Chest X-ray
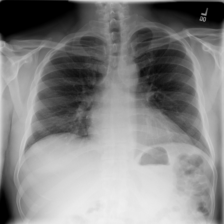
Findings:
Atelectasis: negative
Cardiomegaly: negative
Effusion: negative
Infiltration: negative
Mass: negative
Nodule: negative
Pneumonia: negative
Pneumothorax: negative
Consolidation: negative
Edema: negative
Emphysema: negative
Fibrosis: negative
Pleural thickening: negative
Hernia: negative